Aerial crown-view tile of a tropical tree (Barro Colorado Island, Panama), acquired 20250317:
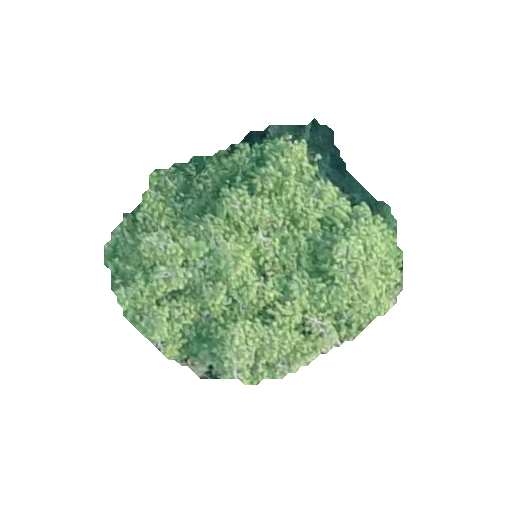
Species: Virola surinamensis
GBIF accepted scientific name: Virola surinamensis
Crown area: 81.129 m²